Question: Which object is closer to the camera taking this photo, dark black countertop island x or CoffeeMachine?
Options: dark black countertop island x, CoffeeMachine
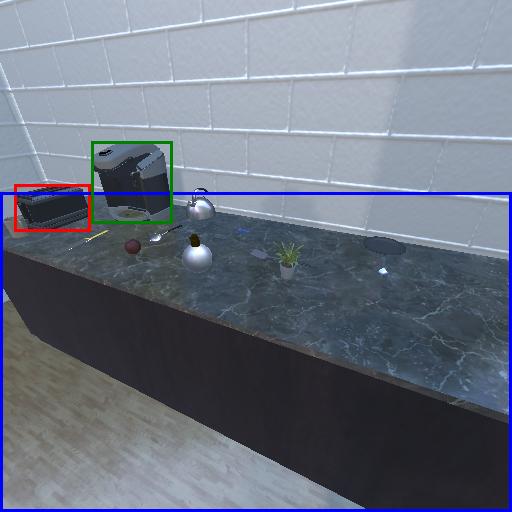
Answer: dark black countertop island x